Aerial crown-view tile of a tropical tree (Barro Colorado Island, Panama), acquired 20241014:
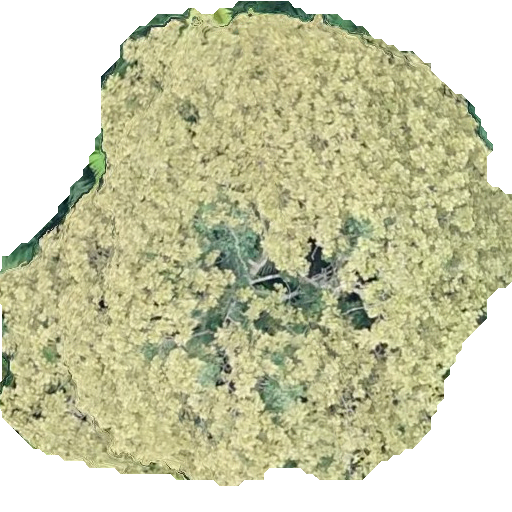
Species: Dipteryx oleifera
GBIF accepted scientific name: Dipteryx oleifera
Crown area: 290.783 m²